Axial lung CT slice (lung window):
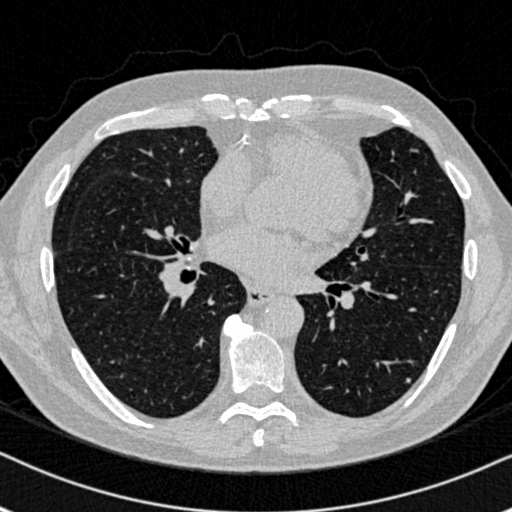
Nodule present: no